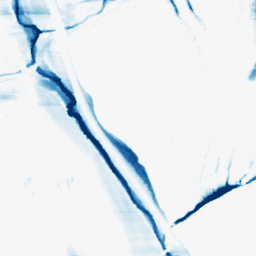
Category: morphological
Decomposition family: morphological_ellipse
Decomposition parameters: operation: closing
width: 5
height: 50
Upsampling method: cubic_mitchell
Upsampling parameters: scale: 4
Upsampling scale: 4